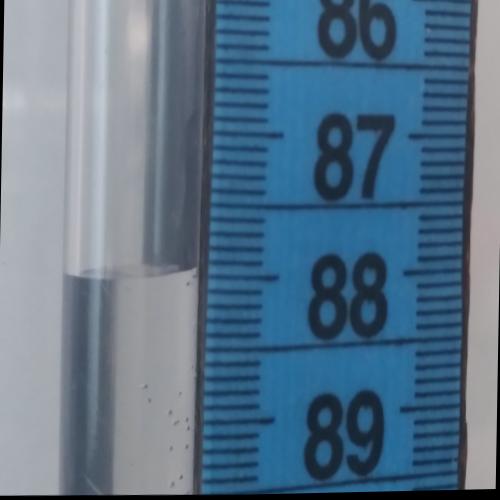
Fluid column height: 88.0 cm